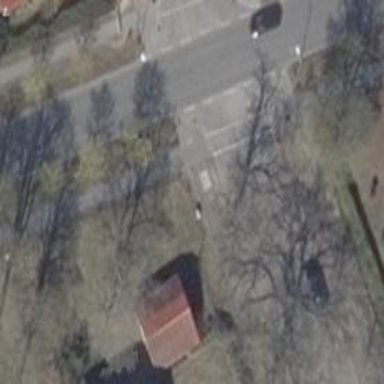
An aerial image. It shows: Road with "give way" sign.